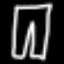
Label: pants